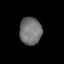
Tissue: prostate
Cell type: T cells
Senescence score: 0.318
Nuclear area (px): 592
Mean DAPI intensity: 115.617